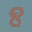
Label: 8